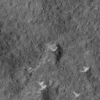
Atmospheric dust classification: not_dusty